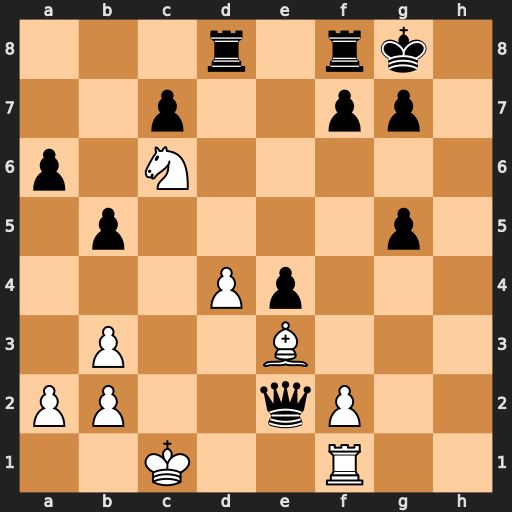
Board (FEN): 3r1rk1/2p2pp1/p1N5/1p4p1/3Pp3/1P2B3/PP2qP2/2K2R2
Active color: w
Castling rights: -
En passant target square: -
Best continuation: Ne7+ Kh7 Rh1+ Qh5 Rxh5#